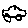
Label: car